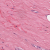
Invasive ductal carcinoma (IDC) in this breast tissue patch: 0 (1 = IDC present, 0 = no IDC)